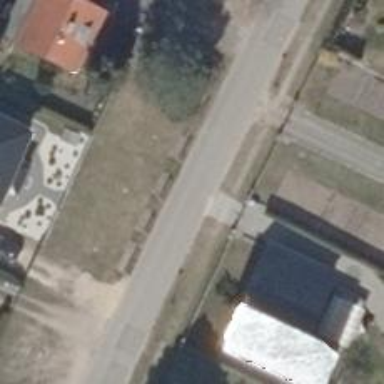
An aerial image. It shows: Driveway.